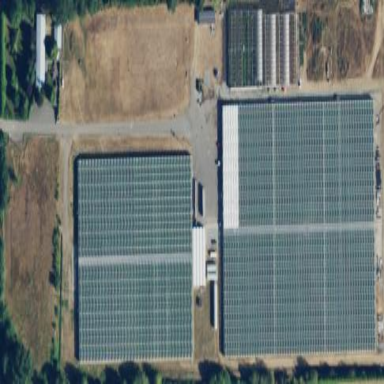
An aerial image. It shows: Area dedicated to greenhouse horticulture.